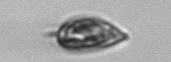
Label: Prorocentrum_triestinum